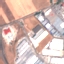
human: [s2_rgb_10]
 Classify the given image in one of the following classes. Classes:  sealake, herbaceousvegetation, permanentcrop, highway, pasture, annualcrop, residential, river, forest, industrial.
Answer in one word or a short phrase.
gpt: Industrial